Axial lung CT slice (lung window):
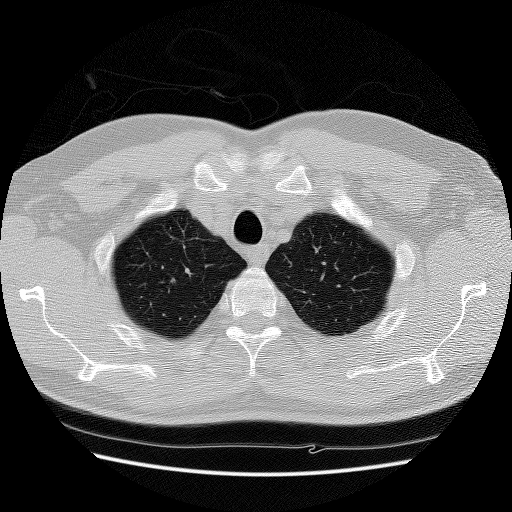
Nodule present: no